Field crop: maize
Growth stage: 2
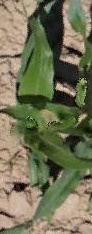
Species: maize